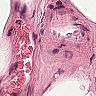
Metastatic tissue present: no